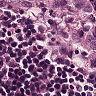
Metastatic tissue present: yes